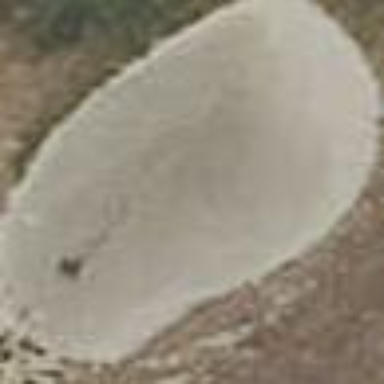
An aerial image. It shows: Bunker on golf course.